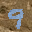
Label: 9